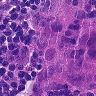
Metastatic tissue present: yes